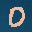
Label: 0